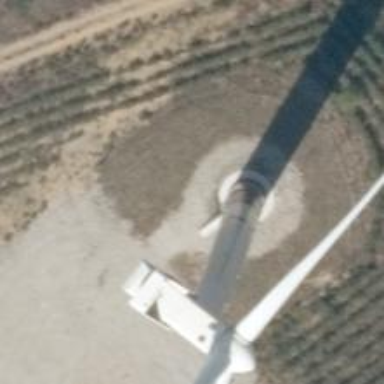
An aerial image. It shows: Wind power generator employing wind turbines.